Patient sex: F
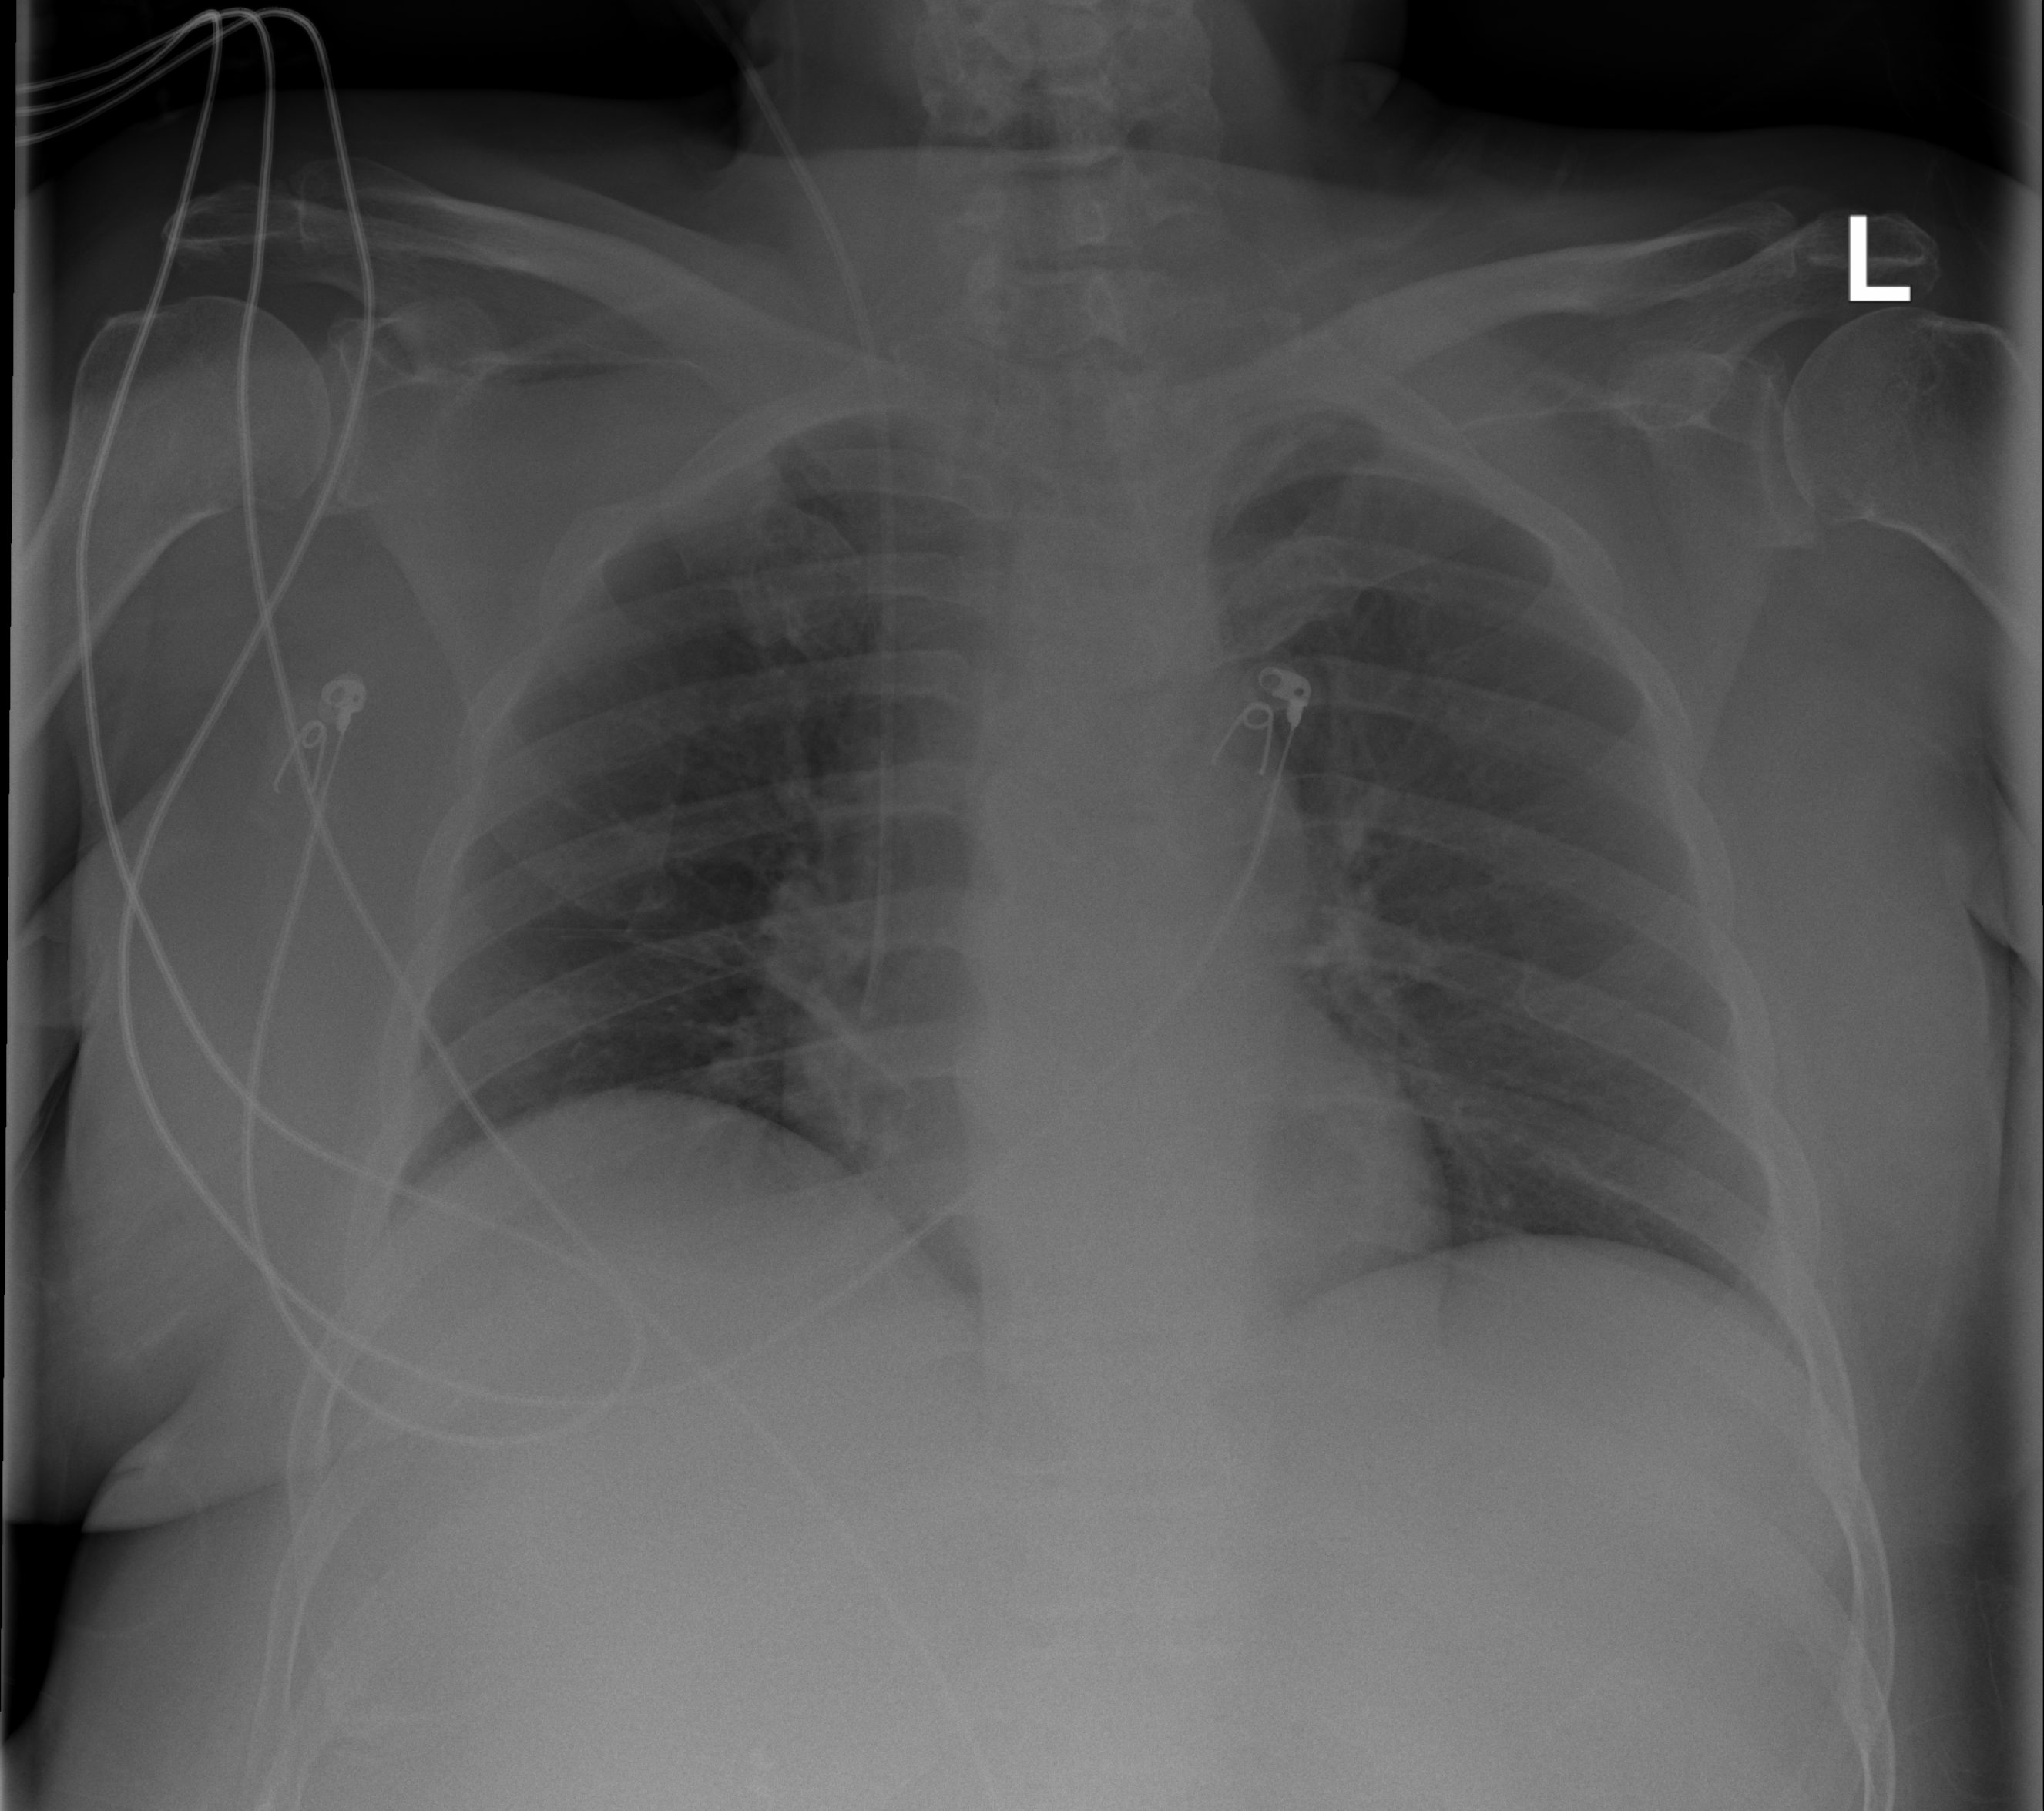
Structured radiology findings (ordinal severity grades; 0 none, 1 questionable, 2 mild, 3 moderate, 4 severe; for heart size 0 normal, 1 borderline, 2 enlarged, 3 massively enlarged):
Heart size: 0
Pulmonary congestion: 0
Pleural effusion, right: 0
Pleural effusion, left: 0
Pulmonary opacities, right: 0
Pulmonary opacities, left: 0
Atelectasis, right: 2
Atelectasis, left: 0